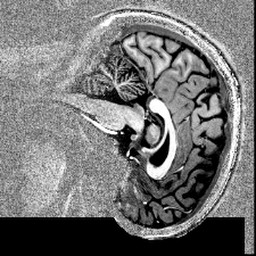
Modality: T1w
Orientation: sagittal
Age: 30
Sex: male